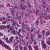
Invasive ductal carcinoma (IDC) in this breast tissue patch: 0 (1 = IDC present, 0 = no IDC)